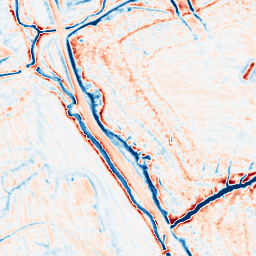
Category: edge_preserving
Decomposition family: anisotropic_diffusion
Decomposition parameters: iterations: 20
kappa: 100
gamma: 0.2
Upsampling method: cubic_mitchell
Upsampling parameters: scale: 2
Upsampling scale: 2